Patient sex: M
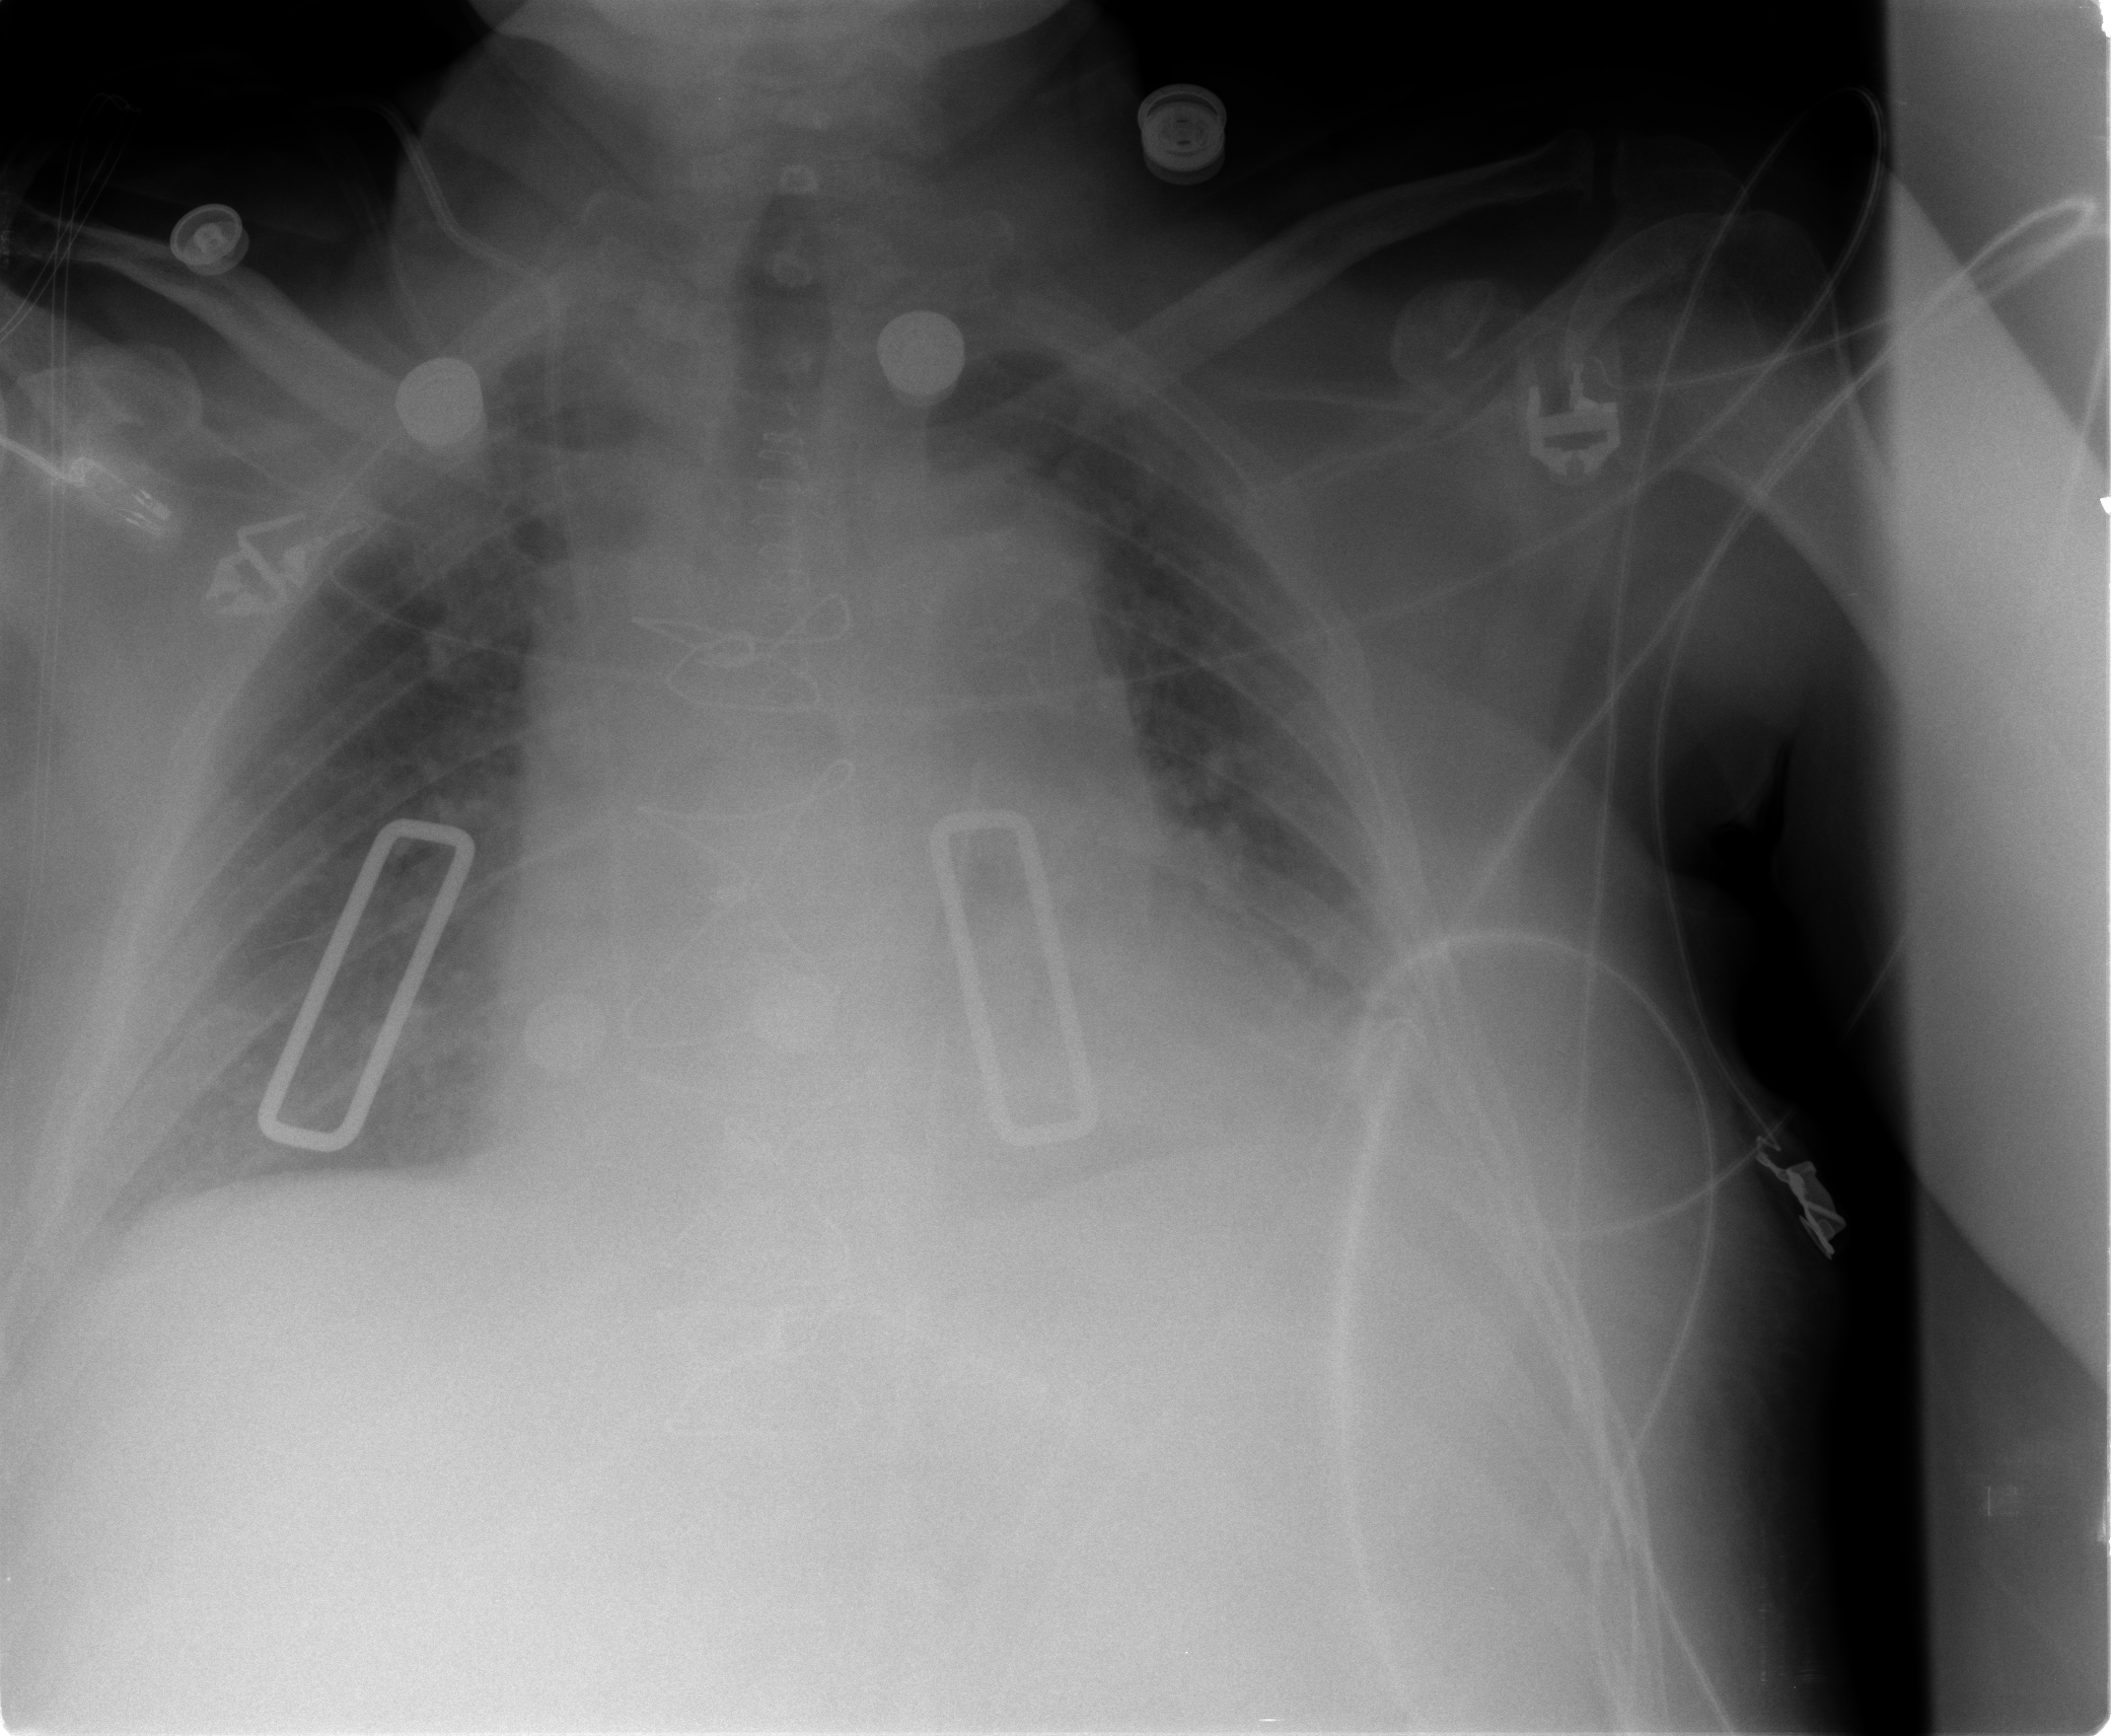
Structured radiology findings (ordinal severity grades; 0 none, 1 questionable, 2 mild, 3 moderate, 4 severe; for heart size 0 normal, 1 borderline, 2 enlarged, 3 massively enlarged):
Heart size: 1
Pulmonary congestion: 2
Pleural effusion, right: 2
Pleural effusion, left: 2
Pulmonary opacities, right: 0
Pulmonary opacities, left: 0
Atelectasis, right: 2
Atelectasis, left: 2